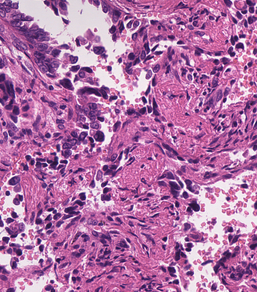
Tumor epithelial tissue: yes
Tumor-associated stroma tissue: yes
Normal tissue: no